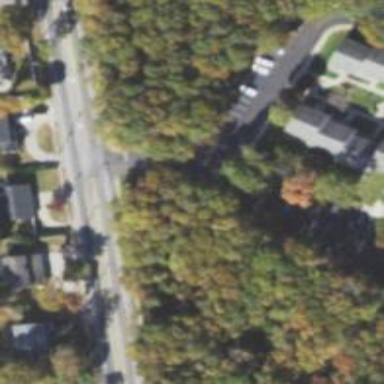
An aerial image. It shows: Unmarked road crossing.